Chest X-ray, PA view. Patient: 63 years old, sex F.
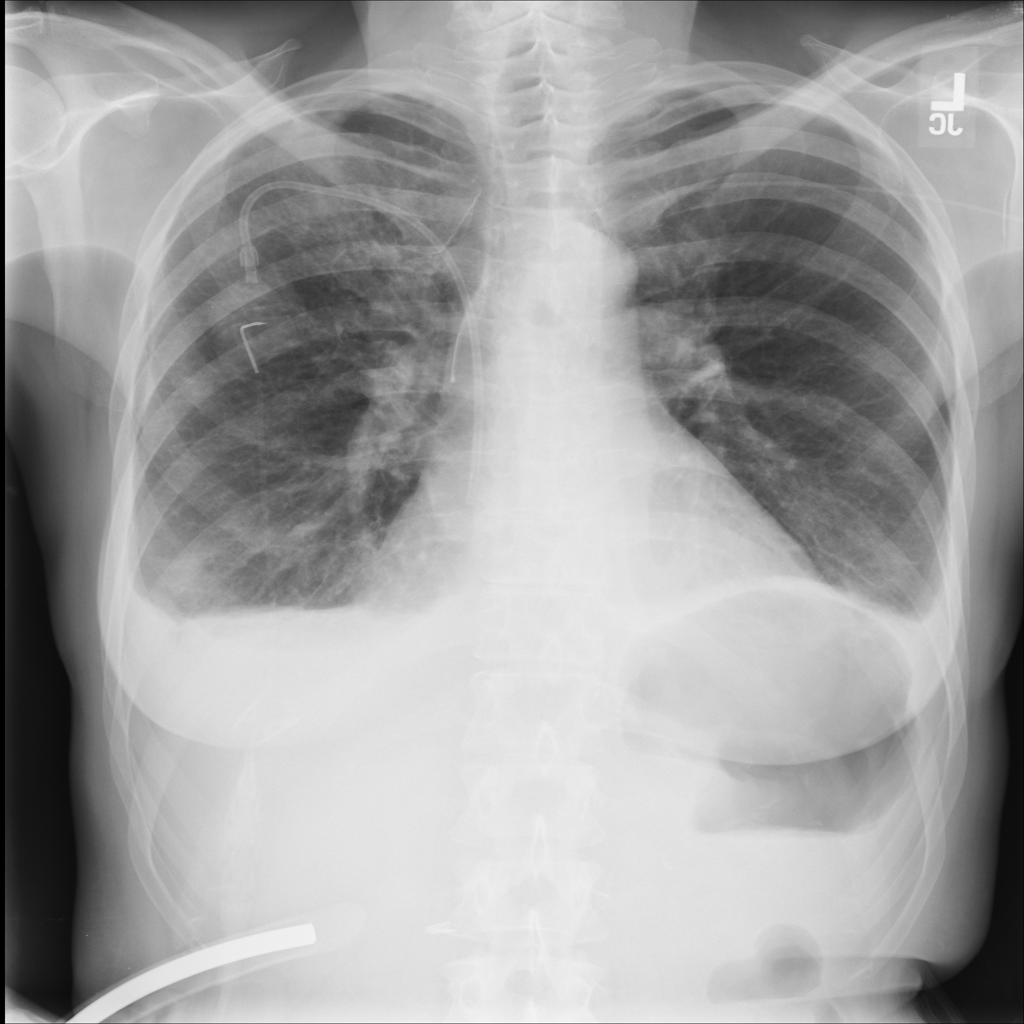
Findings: Cardiomegaly, Effusion, Infiltration